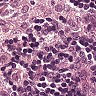
Metastatic tissue present: no